Question: What is the name of the highlighted plan?
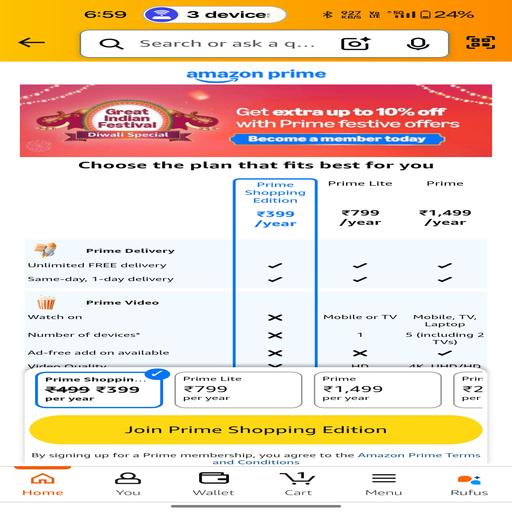
Answer: Prime Shopping Edition